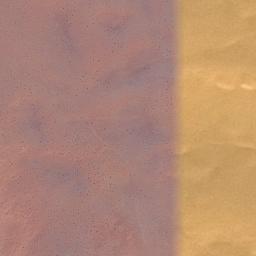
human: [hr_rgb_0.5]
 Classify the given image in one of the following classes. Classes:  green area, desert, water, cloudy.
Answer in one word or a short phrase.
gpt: desert